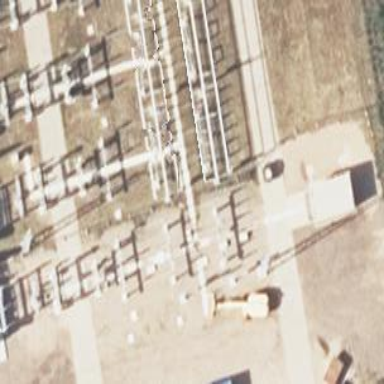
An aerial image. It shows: Power line in the image.